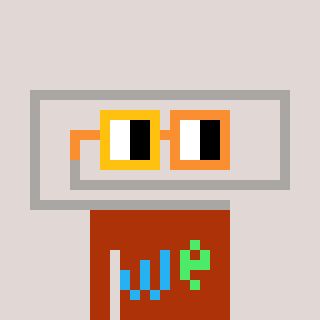
a pixel art character with square yellow and orange glasses, a paperclip-shaped head and a hotbrown-colored body on a warm background